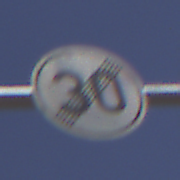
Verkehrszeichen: EndeGeschwindigkeit30
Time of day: Midday
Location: Outdoor (RoadRail)
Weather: Clear
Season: NotSpecified
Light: Natural